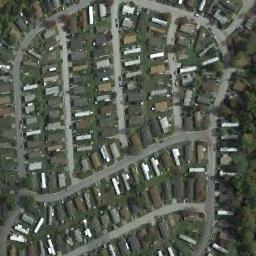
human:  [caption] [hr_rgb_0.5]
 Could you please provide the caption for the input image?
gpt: The mobile home park has lots of mobile homes of different colors on the grass and some roads go through the mobile home park .

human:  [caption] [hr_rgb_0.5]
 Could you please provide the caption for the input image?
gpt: There are moving homes in this rectangular area .

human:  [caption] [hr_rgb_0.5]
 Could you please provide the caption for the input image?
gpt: There are many roads of different lengths in the mobile home park .

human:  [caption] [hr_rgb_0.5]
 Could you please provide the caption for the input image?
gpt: The mobile home park is on the grass next to the road .

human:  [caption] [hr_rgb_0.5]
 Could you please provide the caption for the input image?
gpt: There are many buildings on green lawns in the mobile home park .